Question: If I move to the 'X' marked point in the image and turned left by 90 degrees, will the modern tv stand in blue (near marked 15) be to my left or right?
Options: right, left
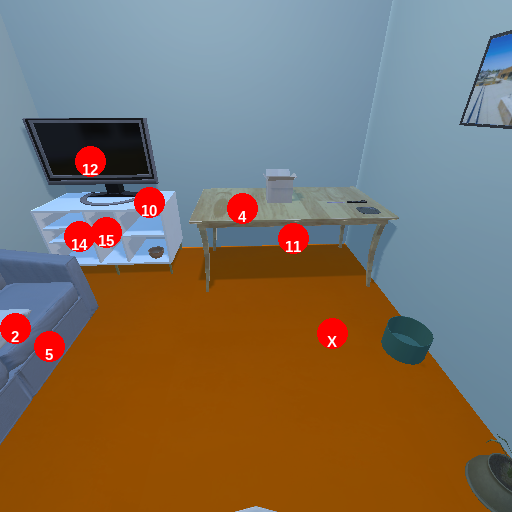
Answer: right